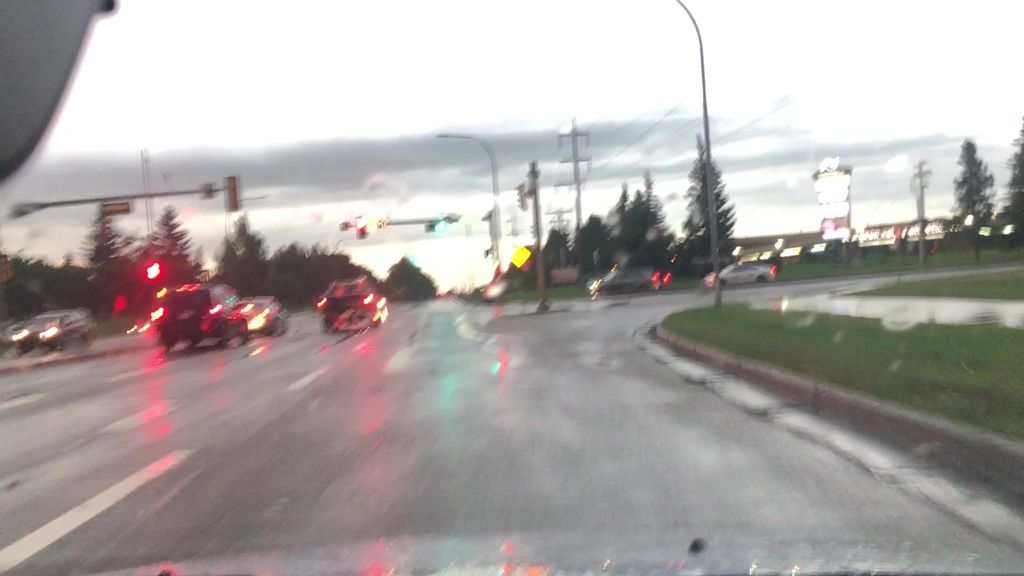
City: edmonton